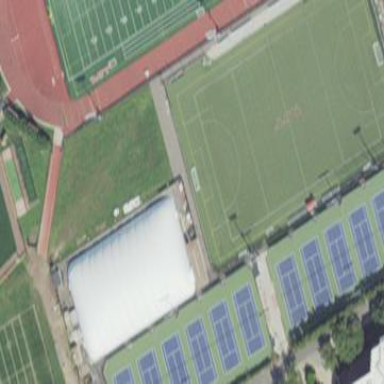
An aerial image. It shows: Artificial turf soccer pitch for leisure activities.